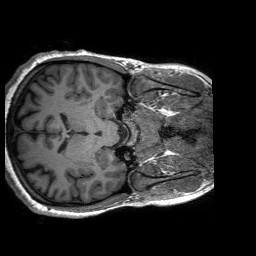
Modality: T1w
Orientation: axial